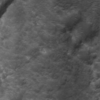
Label: not_dusty